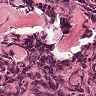
Metastatic tissue present: no